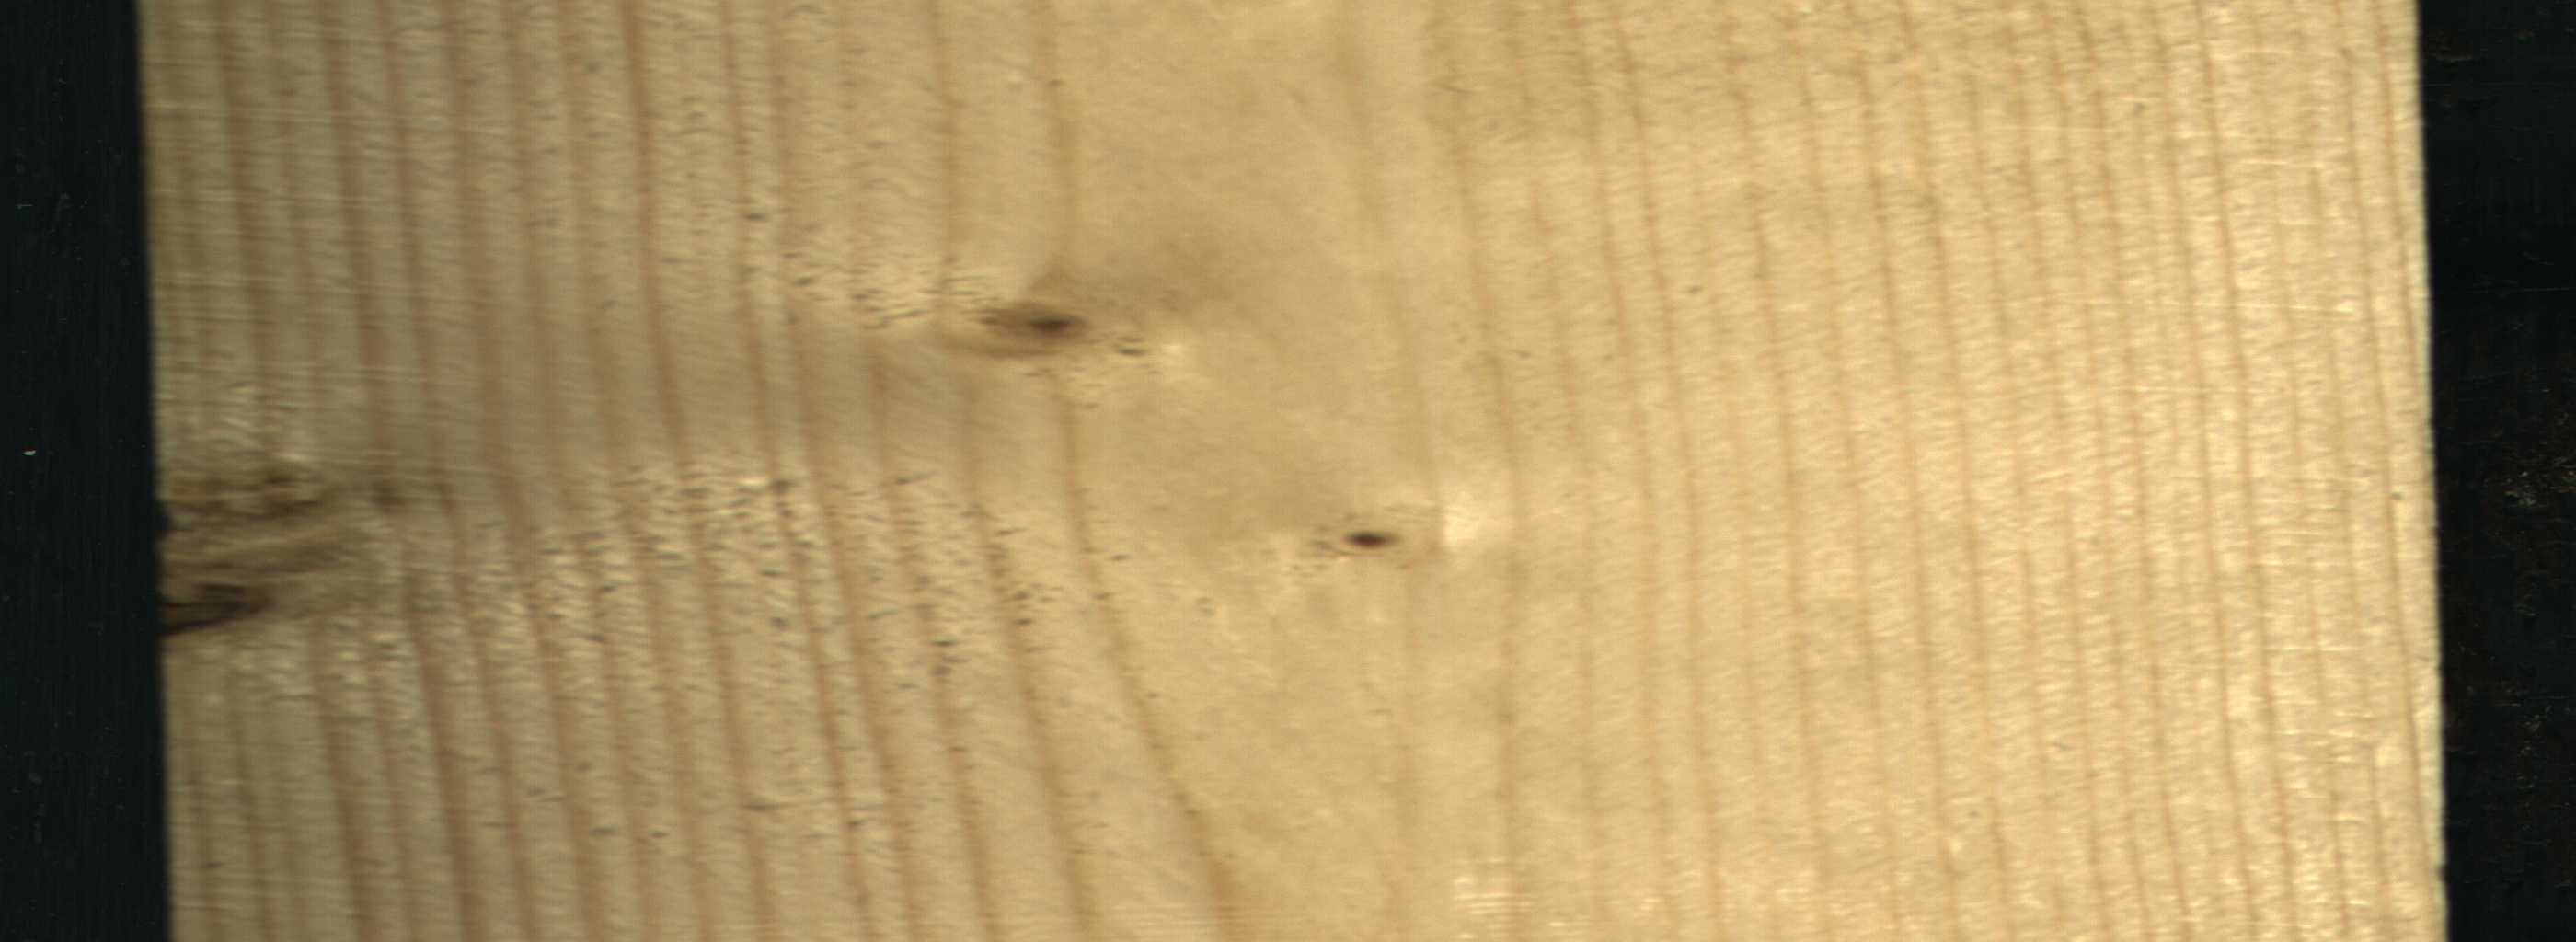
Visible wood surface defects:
Live_Knot
Live_Knot
Live_Knot